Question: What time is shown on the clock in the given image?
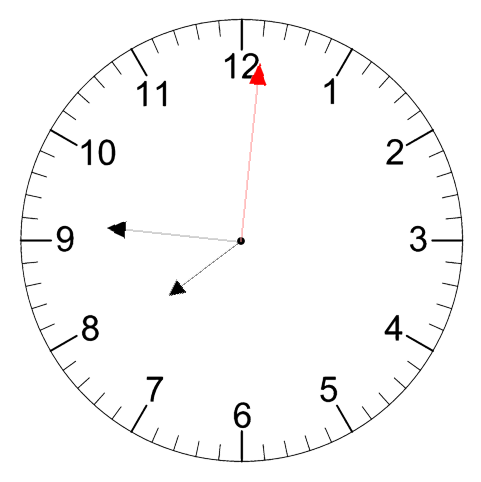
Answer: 07:46:01